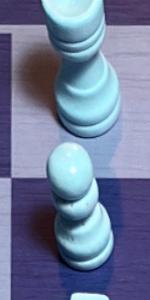
Label: Pawn_White